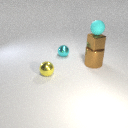
large brown metal cylinder below small brown metal cube